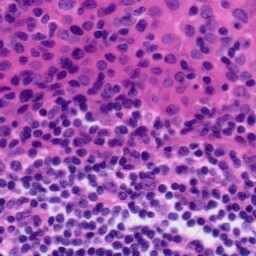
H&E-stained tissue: Tonsil